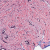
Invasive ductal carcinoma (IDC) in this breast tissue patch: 1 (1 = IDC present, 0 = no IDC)